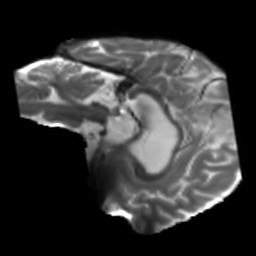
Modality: T2w
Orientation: sagittal
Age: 40
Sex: male
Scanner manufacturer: siemens
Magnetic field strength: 3 T
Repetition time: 5.25 s
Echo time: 0.08 s